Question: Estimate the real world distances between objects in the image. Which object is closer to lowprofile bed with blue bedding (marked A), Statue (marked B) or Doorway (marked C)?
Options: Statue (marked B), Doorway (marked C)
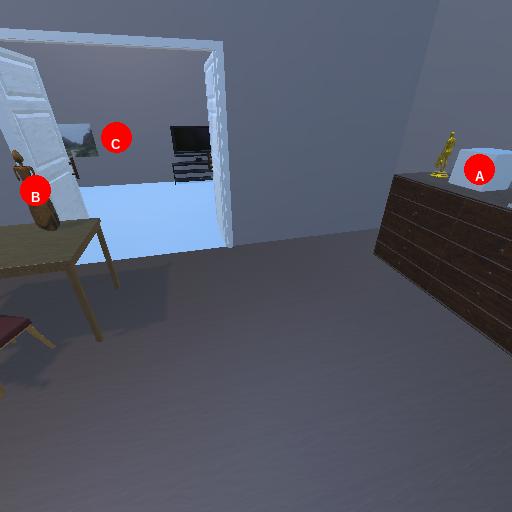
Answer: Statue (marked B)